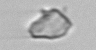
Label: detritus_transparent